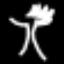
Label: palm tree